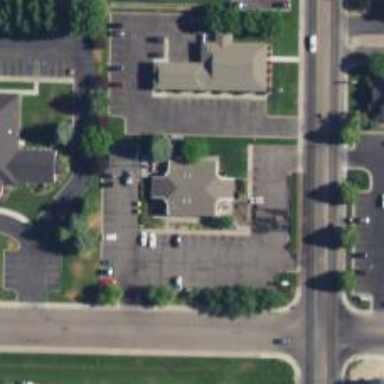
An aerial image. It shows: Healthcare clinic.